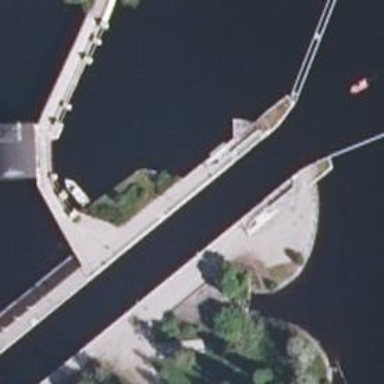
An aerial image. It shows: Lock gate along waterway.